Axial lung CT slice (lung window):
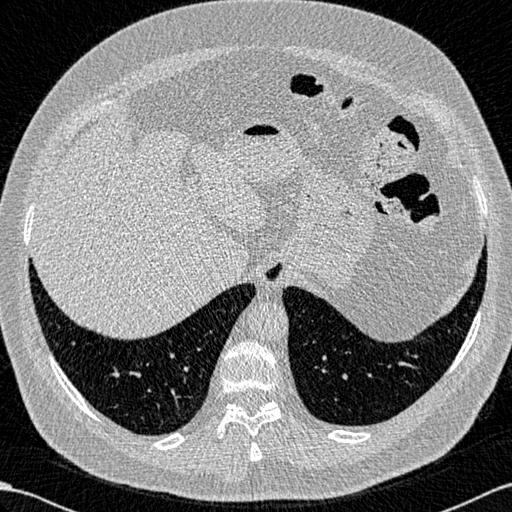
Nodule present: no